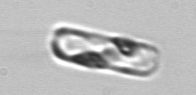
Label: Guinardia_delicatula